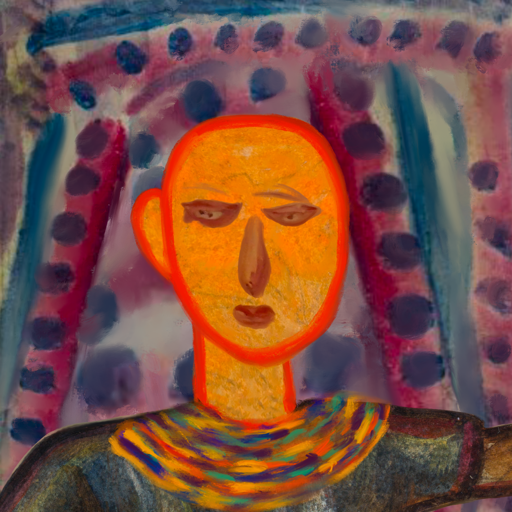
Background: HillGirl, Head And Neck Front: Sisters, Face Front: Pious_Lady, Bust: Mosgoul, Hair Front: Blank, Head Accessory: Blank, Second Necklace: An_Impression_2, Necklace: Blank, Baby: Blank